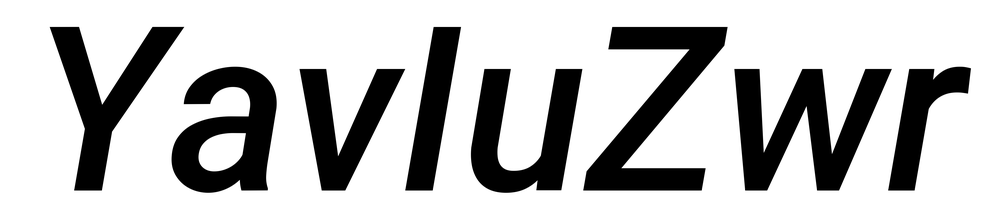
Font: Roboto-Italic_Medium_Italic